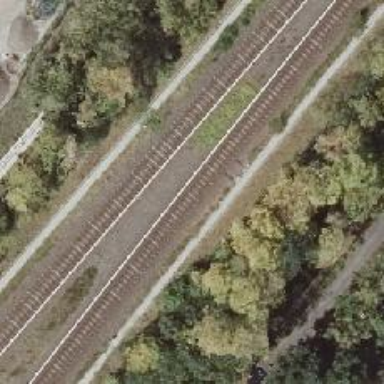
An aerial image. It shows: Rail line with bottom electrification.